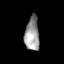
Tissue: lung
Cell type: Endothelial cells
Senescence score: 0.2347
Nuclear area (px): 482
Mean DAPI intensity: 152.587